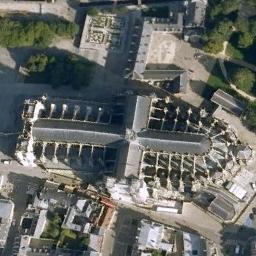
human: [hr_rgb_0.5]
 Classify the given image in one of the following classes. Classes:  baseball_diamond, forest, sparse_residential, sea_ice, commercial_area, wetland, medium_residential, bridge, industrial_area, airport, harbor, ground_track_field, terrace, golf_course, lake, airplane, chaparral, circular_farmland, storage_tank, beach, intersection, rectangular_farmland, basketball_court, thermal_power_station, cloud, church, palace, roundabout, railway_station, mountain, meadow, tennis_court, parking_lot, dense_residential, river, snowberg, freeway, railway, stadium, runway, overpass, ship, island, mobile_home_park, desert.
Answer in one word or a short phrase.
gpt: church